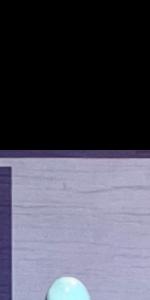
Label: Empty